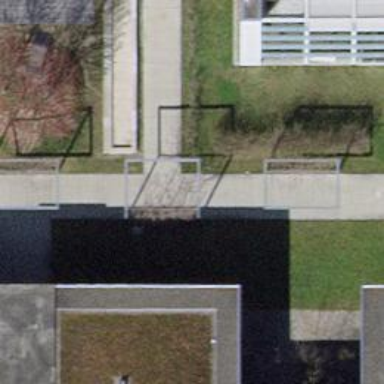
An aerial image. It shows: Concrete footway.